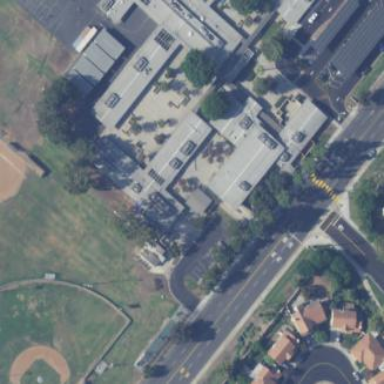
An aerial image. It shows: School building.